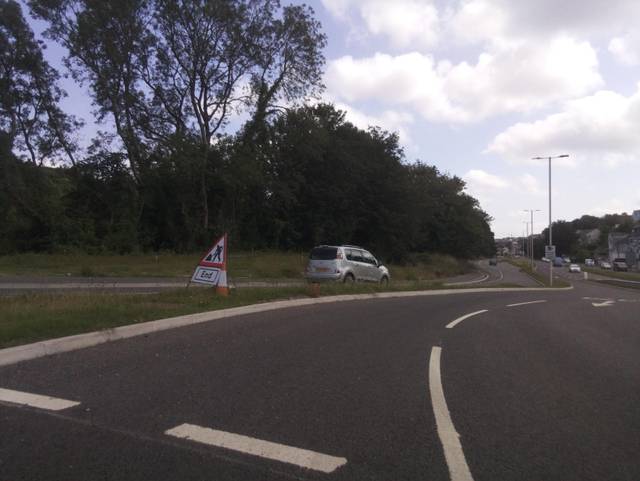
Region: United Kingdom
Coordinates: 50.367, -4.093